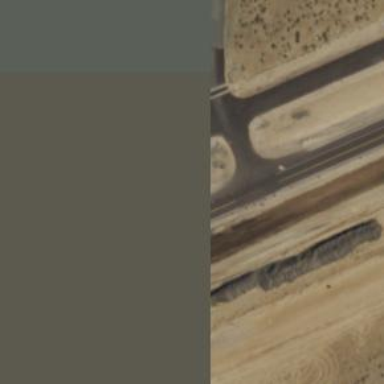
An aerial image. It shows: Trunk link highway with asphalt surface.